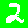
Digit: 2